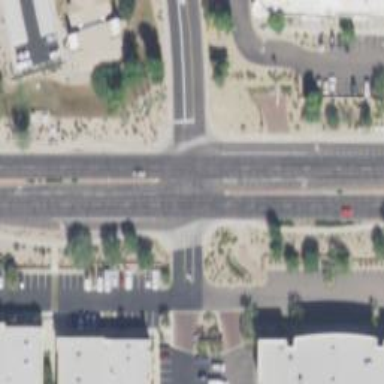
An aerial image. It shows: Secondary road with asphalt surface.